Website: bh-photo
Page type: address-validator
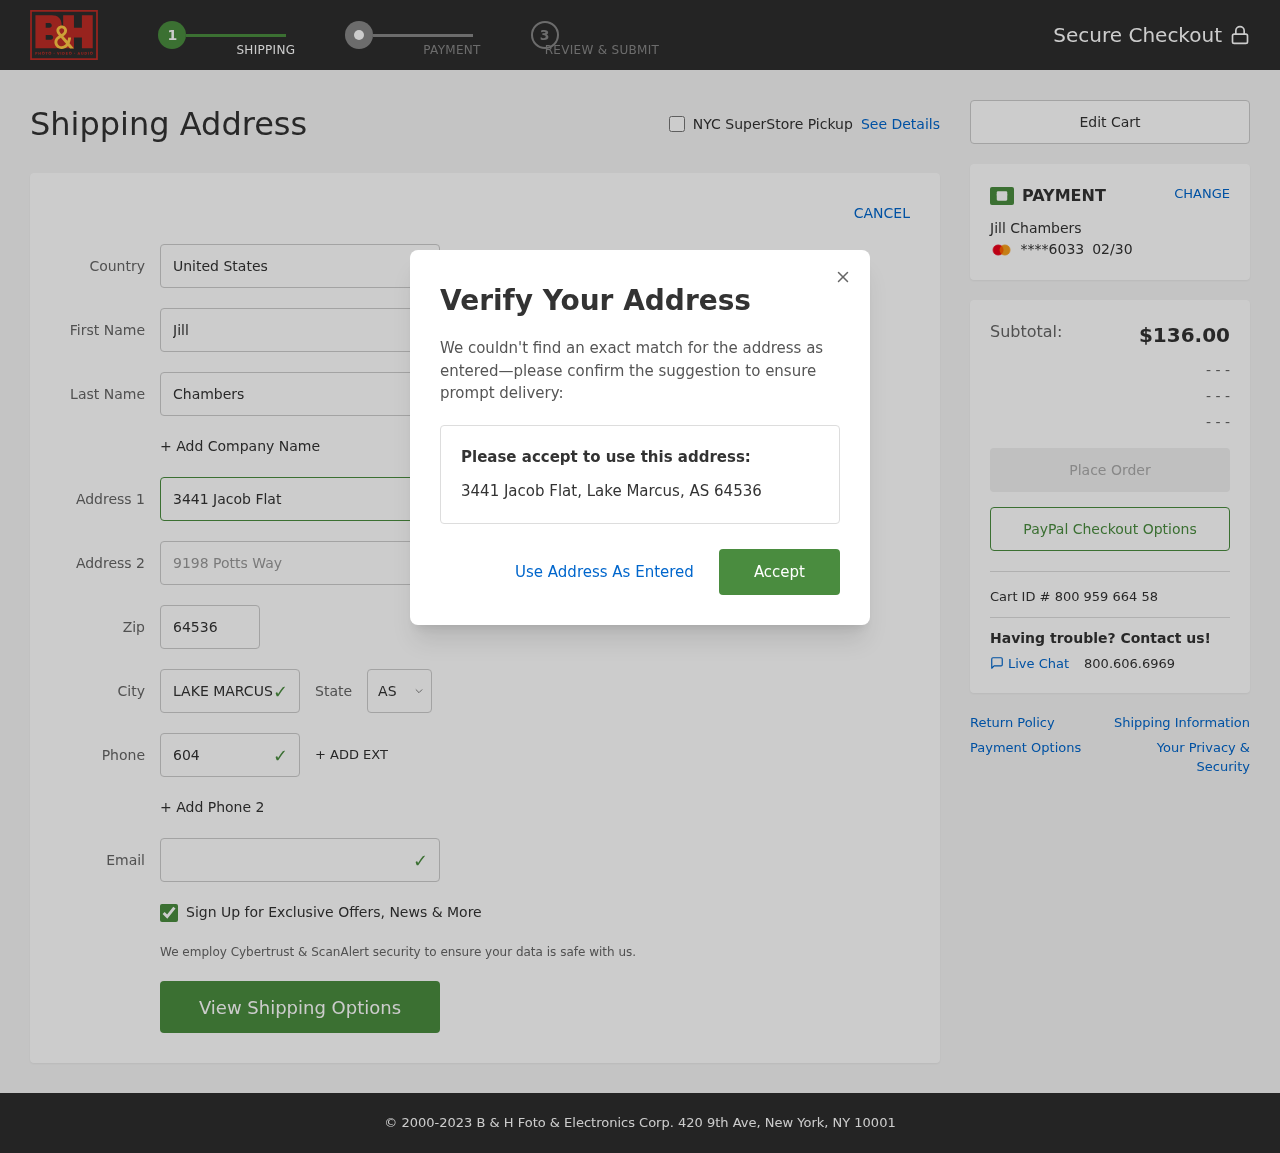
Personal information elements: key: PII_CARD_EXPIRY
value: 02/30
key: PII_CARD_LAST4
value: ****6033
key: PII_CITY
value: Lake Marcus
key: PII_COUNTRY
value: United States
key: PII_EMAIL
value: jill_chambers@hotmail.com
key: PII_FIRSTNAME
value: Jill
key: PII_FULLNAME
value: Jill Chambers
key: PII_LASTNAME
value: Chambers
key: PII_PHONE
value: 6049115819
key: PII_POSTCODE
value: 64536
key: PII_STATE_ABBR
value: AS
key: PII_STREET
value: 3441 Jacob Flat
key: PII_STREET2
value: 9198 Potts Way
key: PII_CITY_STATE_ZIP
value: Lake Marcus, AS 64536
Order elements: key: ORDER_SUBTOTAL
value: $136.00
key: ORDER_ID
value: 800 959 664 58